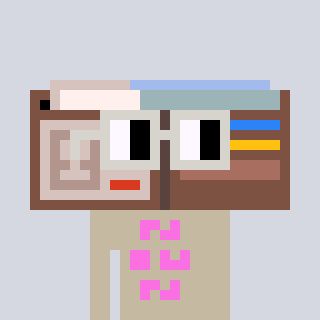
a pixel art character with square light gray glasses, a wallet-shaped head and a bege-colored body on a cool background